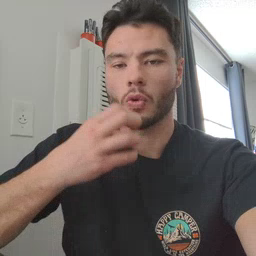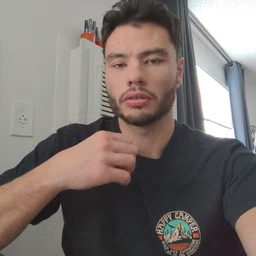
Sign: underwear